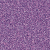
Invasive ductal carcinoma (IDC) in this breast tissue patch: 1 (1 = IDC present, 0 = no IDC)